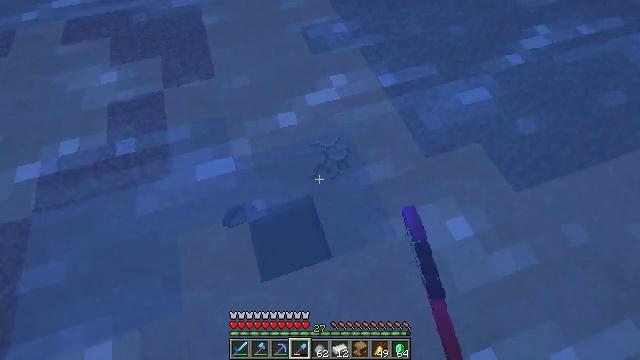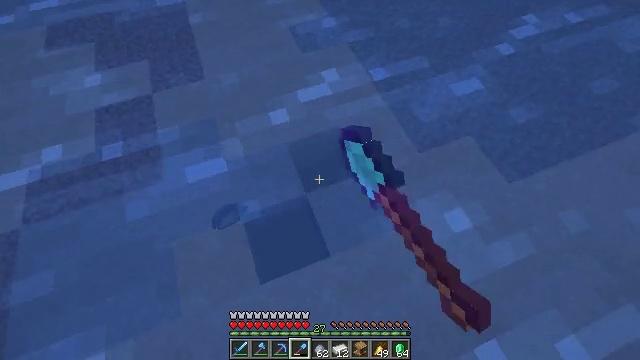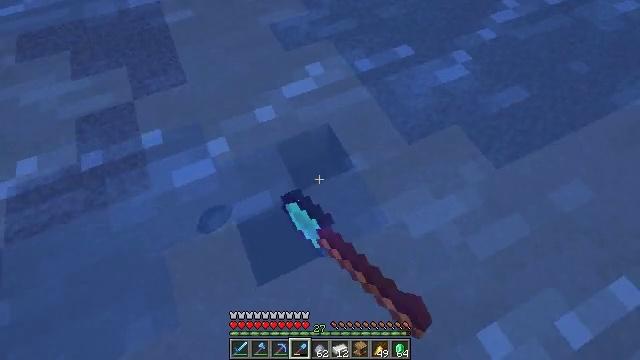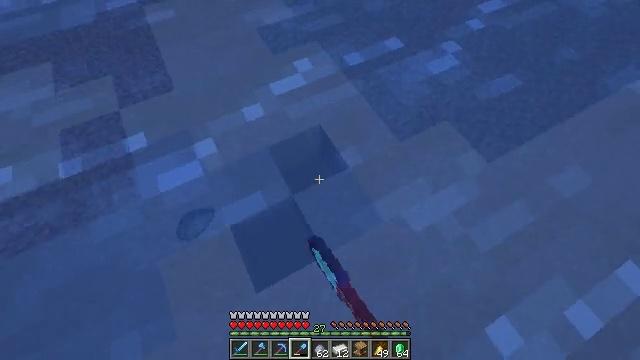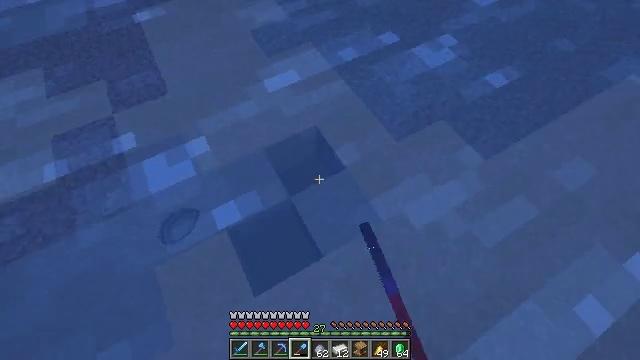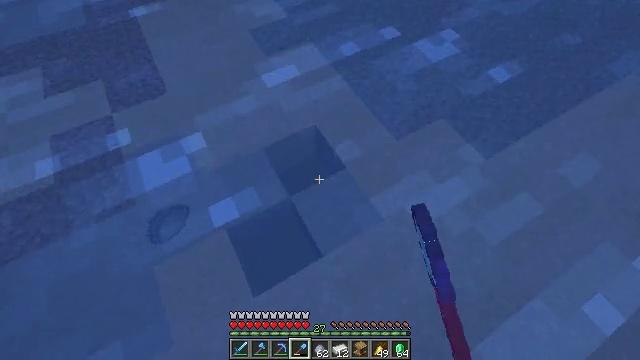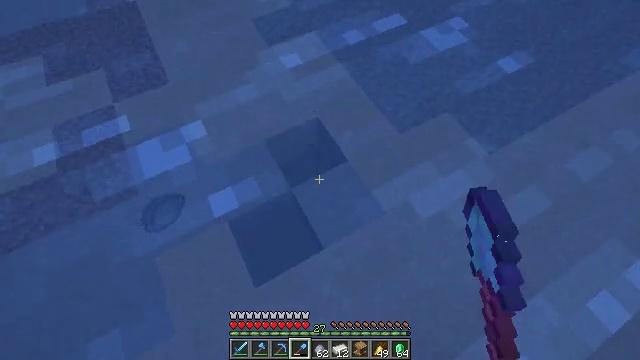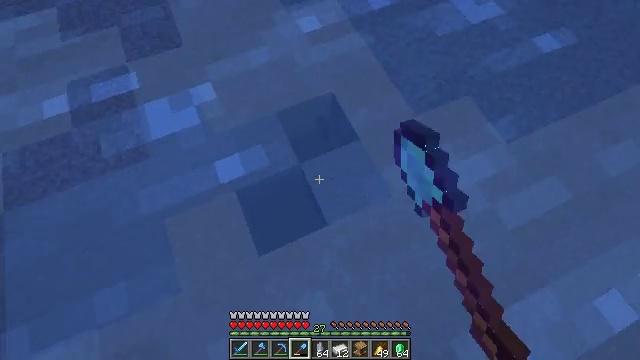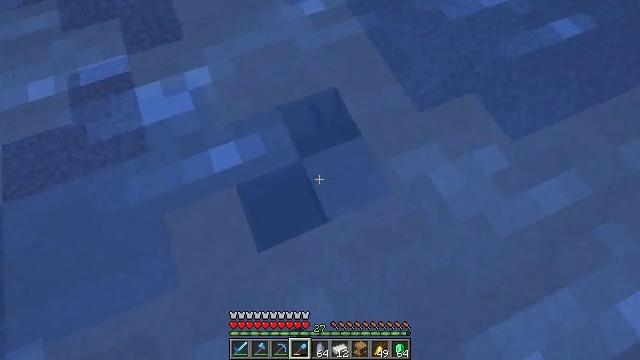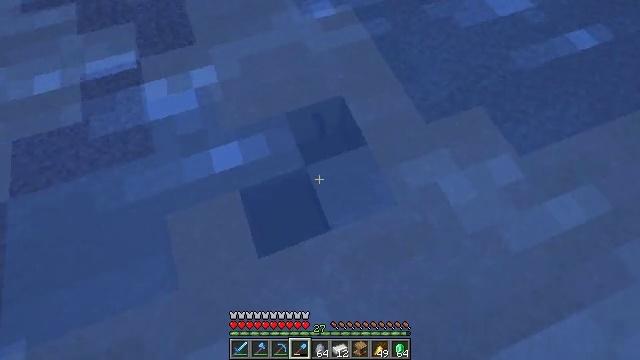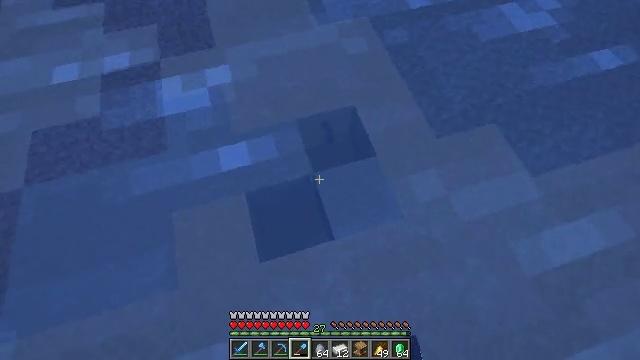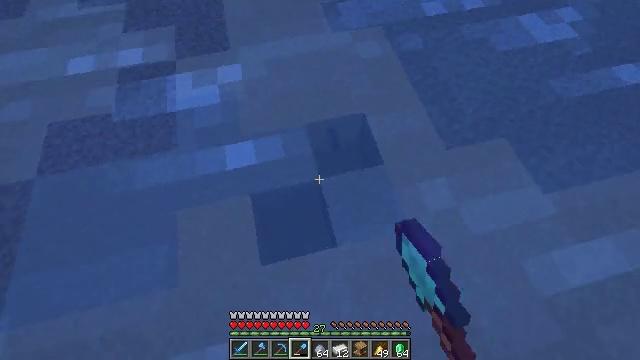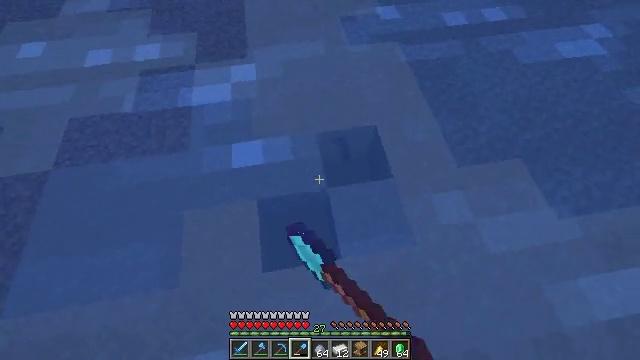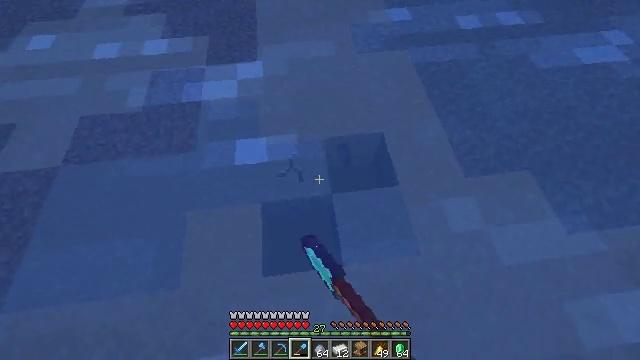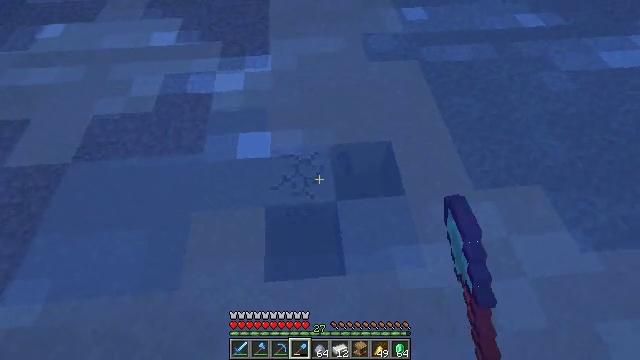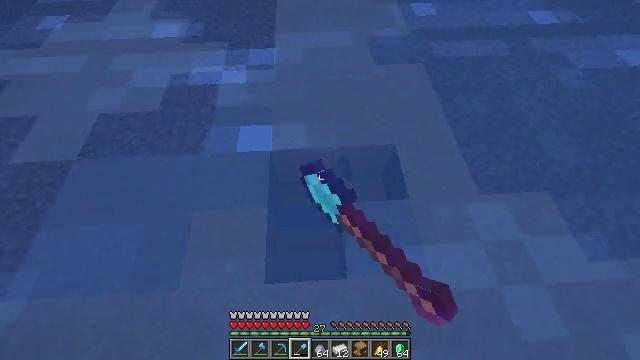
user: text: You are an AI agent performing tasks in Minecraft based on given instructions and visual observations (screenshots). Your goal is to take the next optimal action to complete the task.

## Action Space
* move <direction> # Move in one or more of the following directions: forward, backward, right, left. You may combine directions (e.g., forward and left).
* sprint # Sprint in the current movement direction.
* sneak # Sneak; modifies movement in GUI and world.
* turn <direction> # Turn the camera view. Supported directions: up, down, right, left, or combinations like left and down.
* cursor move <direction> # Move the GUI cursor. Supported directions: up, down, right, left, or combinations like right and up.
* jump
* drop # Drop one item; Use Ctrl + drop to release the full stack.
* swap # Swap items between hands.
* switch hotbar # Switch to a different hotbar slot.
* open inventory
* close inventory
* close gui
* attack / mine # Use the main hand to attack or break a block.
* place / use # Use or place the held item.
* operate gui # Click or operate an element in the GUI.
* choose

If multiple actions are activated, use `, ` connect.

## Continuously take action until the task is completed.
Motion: motion action
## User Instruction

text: Collect clay by holding down the left mouse button.
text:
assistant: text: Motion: turn right, attack / mine
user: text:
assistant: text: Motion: turn right, attack / mine
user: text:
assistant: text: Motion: turn right, attack / mine
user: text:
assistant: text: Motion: turn right, attack / mine
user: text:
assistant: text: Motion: attack / mine
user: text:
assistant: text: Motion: turn down, attack / mine
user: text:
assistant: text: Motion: turn left and down, attack / mine
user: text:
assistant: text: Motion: attack / mine
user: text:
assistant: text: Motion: turn left and up, attack / mine
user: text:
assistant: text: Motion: turn left and up, attack / mine
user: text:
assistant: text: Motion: turn left and up, attack / mine
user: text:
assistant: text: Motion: turn left and up, attack / mine
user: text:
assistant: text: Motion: turn left and up, attack / mine
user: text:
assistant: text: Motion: turn left and up, attack / mine
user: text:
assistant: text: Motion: turn left, attack / mine
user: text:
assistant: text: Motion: turn left, attack / mine
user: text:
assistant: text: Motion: turn left, attack / mine
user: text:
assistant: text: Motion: attack / mine
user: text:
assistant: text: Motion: turn right and down, attack / mine
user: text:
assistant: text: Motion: turn right and down, attack / mine
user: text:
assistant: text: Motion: turn right and down, attack / mine
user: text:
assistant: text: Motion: turn right, attack / mine
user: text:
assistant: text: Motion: attack / mine
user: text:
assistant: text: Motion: attack / mine
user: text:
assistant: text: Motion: attack / mine
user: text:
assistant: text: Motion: turn left, attack / mine
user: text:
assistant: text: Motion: turn left, attack / mine
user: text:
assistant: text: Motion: attack / mine, jump
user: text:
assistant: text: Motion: attack / mine, jump
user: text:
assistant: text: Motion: attack / mine, jump